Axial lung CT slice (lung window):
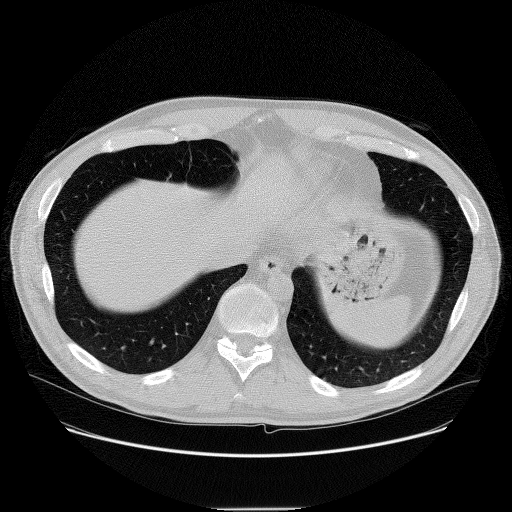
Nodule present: no